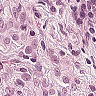
Metastatic tissue present: yes